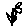
Label: flower